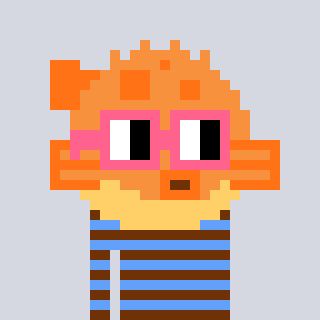
a pixel art character with square pink glasses, a pufferfish-shaped head and a blue-colored body on a cool background